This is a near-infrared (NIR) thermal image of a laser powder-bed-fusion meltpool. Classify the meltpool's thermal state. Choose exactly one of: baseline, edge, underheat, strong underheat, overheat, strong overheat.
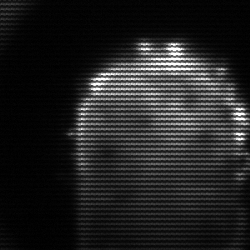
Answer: baseline